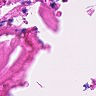
Metastatic tissue present: no